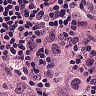
Metastatic tissue present: yes